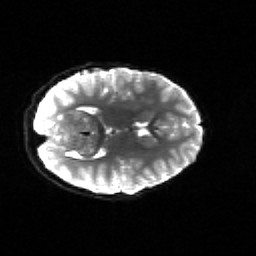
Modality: sbref
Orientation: axial
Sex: male
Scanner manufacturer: siemens
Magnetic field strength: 3 T
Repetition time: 5 s
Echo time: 0.071 s